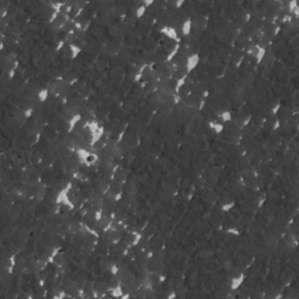
Label: frost